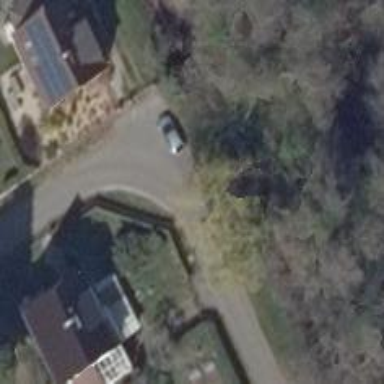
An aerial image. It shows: Residential road.